Field crop: maize
Growth stage: 2
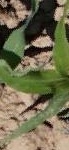
Species: maize